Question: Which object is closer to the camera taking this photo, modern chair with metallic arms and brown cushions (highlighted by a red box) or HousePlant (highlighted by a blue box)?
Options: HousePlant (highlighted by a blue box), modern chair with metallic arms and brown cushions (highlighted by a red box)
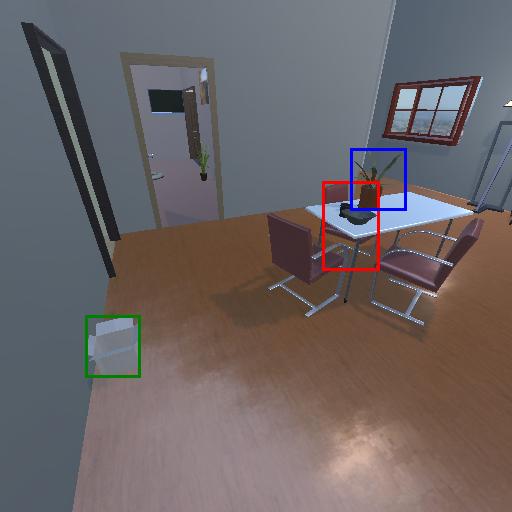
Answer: HousePlant (highlighted by a blue box)